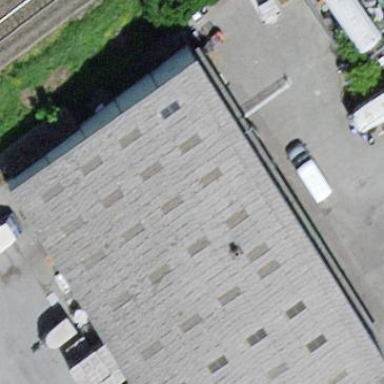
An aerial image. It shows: Industrial building.